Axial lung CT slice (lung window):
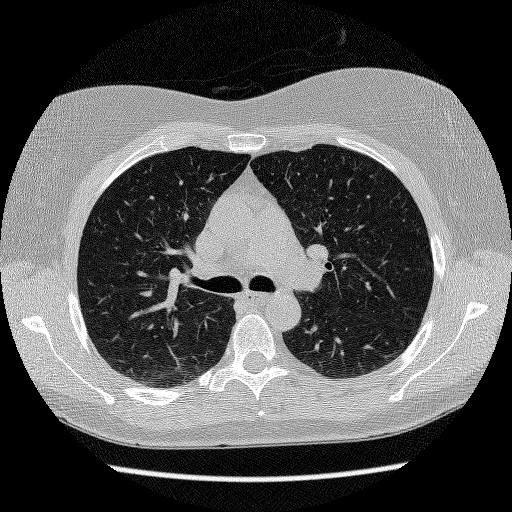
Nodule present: no